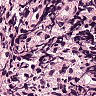
Metastatic tissue present: no